Field crop: maize
Growth stage: 1
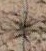
Species: salsola